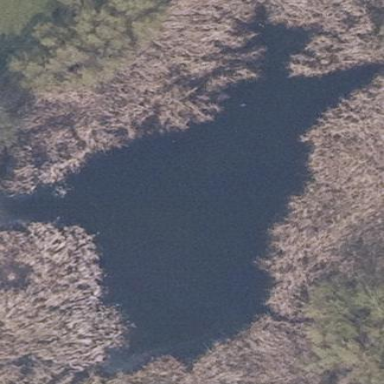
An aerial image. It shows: Pond with natural water.